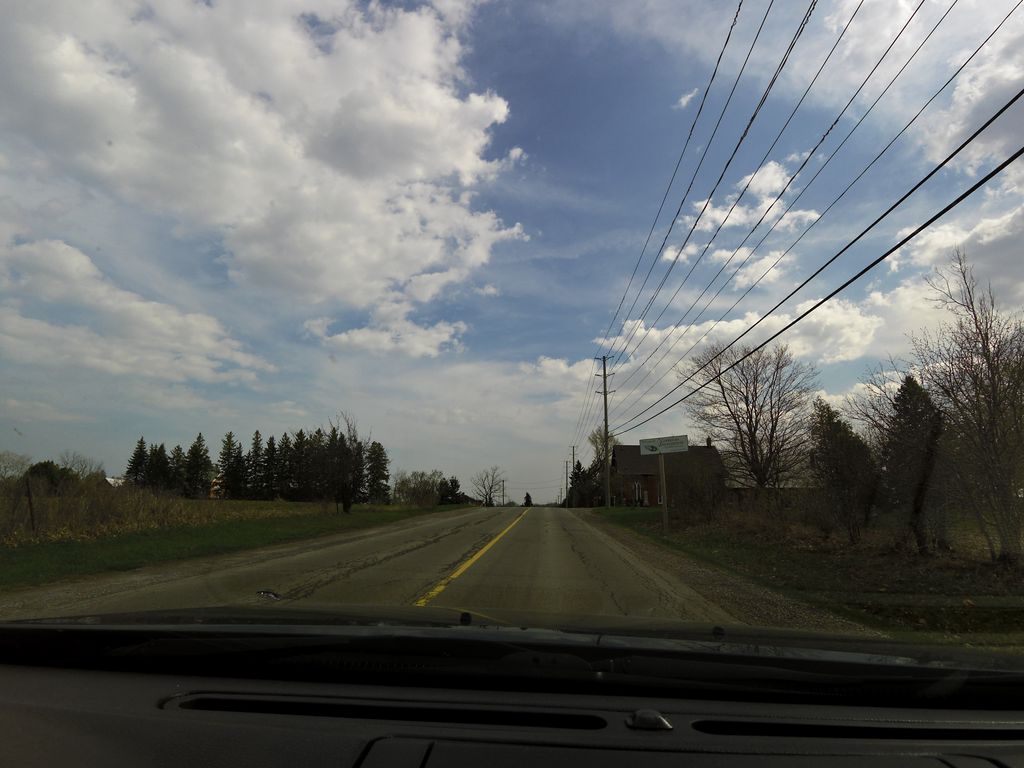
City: hamilton